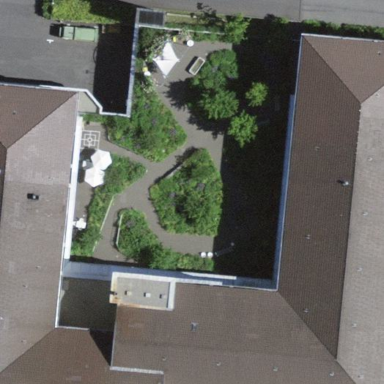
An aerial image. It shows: Hospital building.